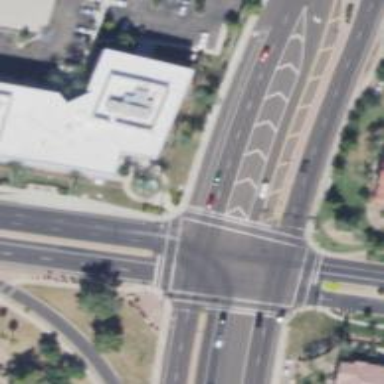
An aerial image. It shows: Solid stop line on the road.